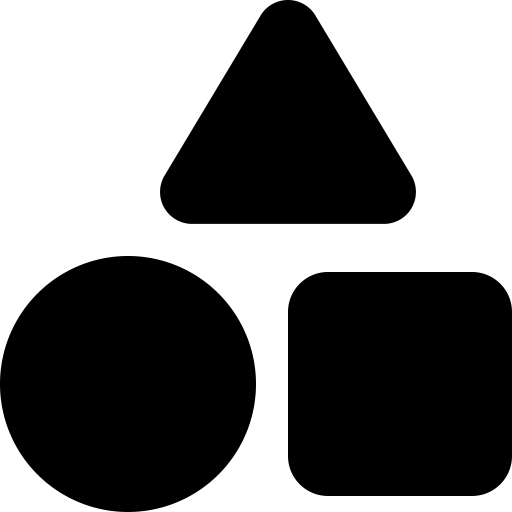
Tags: icon, FontAwesome, fa-icon, solid, shapes